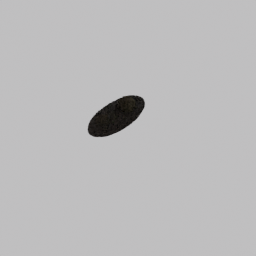
Label: nature